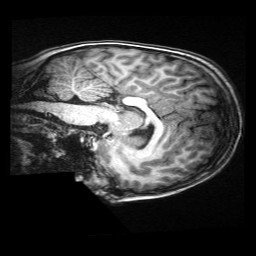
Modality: T1w
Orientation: sagittal
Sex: male